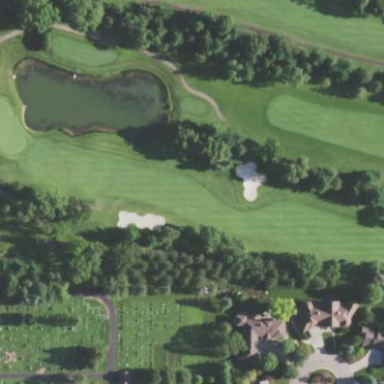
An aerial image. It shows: Scenic golf fairway.